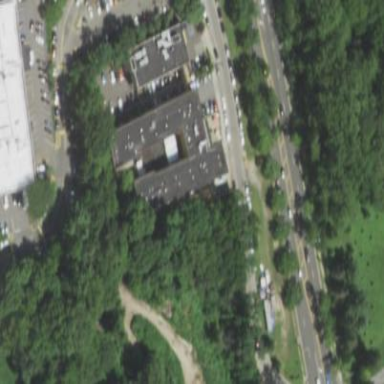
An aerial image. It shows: Commercial building.